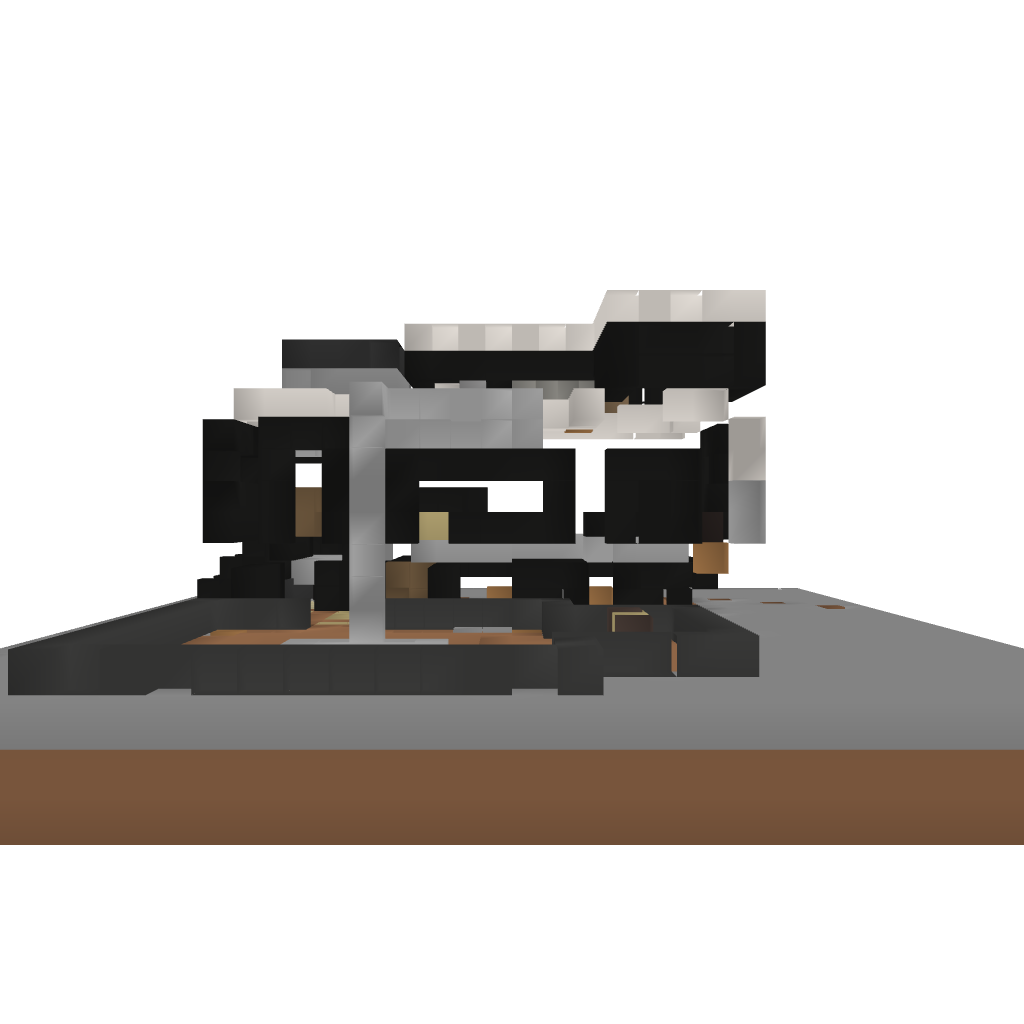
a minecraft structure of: Novum Domum